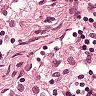
Metastatic tissue present: no